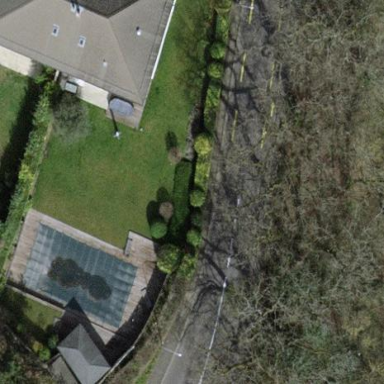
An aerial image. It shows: Garden surrounded by fence.